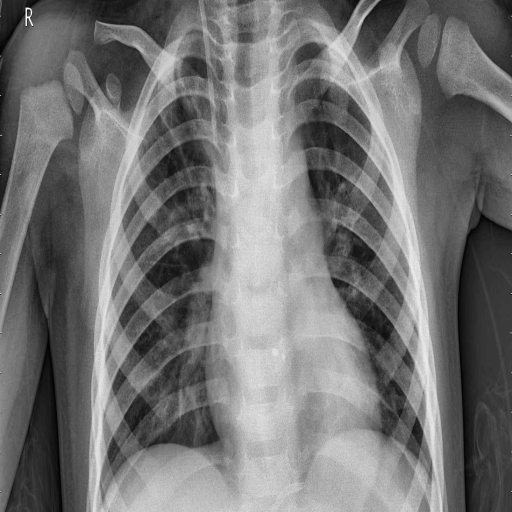
Finding: PNEUMONIA